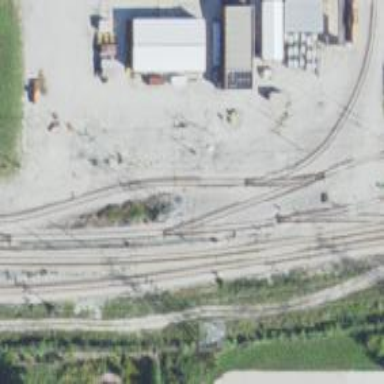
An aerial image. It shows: Electrified rail passing through service yard.